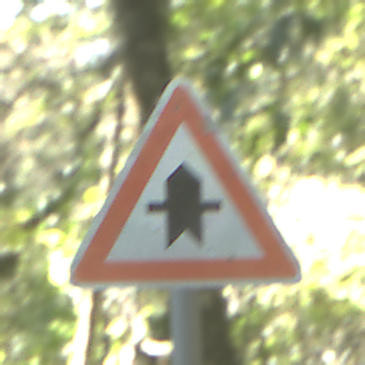
Verkehrszeichen: Vorfahrt
Umgebung: Outdoor, Nature
Tageszeit: Midday
Wetter: Clear
Licht: Natural
Jahreszeit: NotSpecified
Kontrast: LowContrast